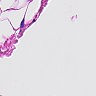
Metastatic tissue present: no